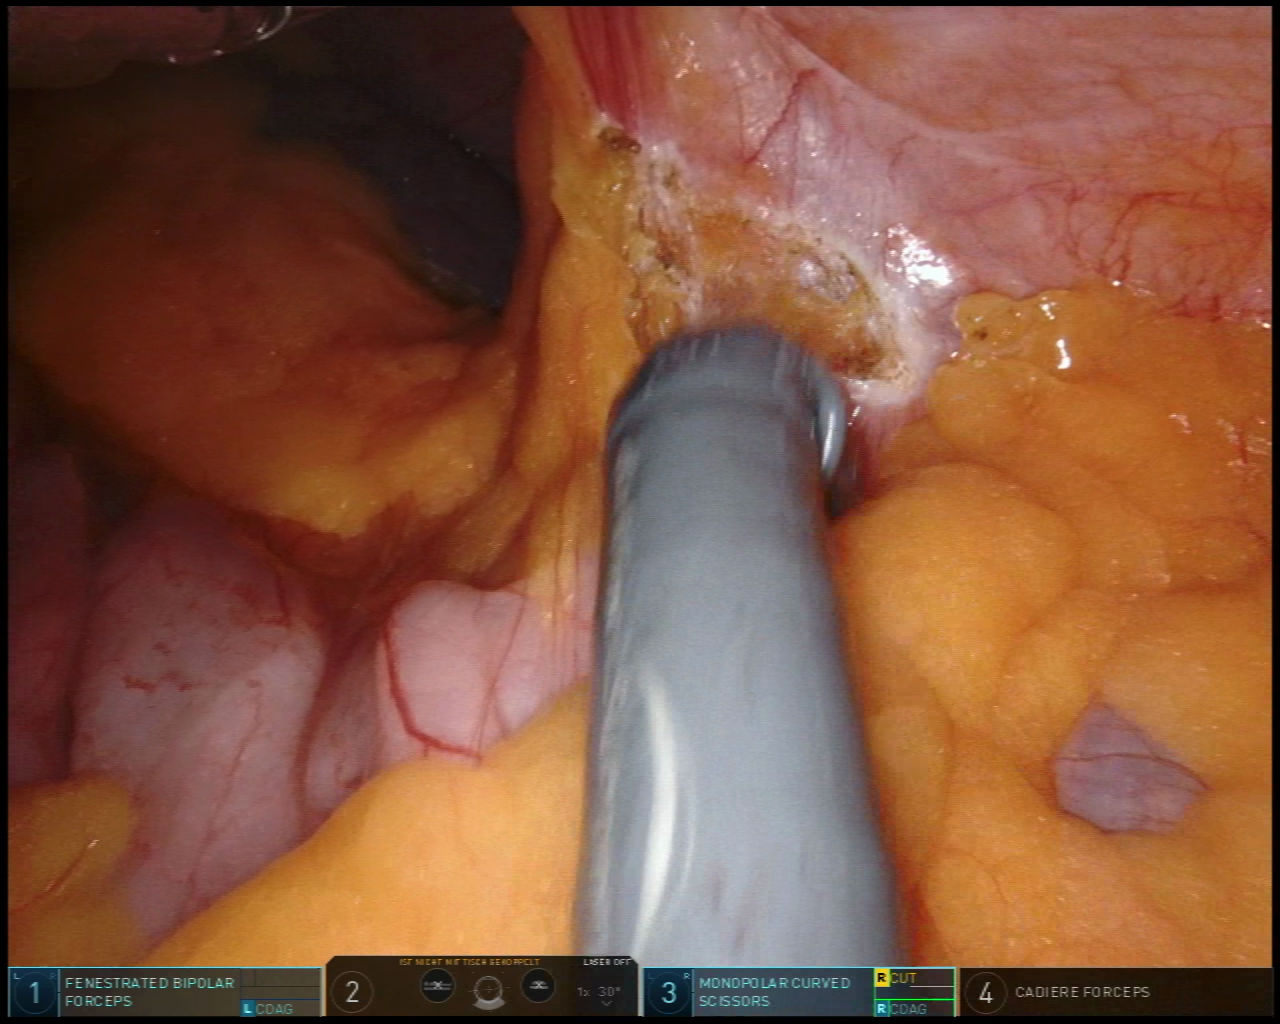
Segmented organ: abdominal_wall
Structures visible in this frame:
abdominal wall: yes
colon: yes
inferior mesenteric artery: no
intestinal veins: no
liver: no
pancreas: no
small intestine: no
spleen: yes
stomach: no
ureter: no
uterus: no
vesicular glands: no